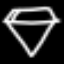
Label: diamond